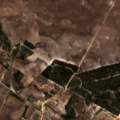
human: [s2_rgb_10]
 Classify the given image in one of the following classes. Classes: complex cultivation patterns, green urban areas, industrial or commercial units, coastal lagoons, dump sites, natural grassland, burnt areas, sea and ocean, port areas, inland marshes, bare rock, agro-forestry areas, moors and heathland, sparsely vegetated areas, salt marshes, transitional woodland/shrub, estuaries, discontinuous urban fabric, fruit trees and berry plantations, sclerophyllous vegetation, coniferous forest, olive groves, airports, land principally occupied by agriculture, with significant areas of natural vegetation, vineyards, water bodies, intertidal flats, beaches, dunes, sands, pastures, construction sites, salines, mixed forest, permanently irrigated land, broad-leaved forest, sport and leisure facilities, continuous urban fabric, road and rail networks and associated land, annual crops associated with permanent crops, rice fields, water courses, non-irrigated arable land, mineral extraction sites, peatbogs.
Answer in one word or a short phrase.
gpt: non-irrigated arable land, complex cultivation patterns, broad-leaved forest, transitional woodland/shrub